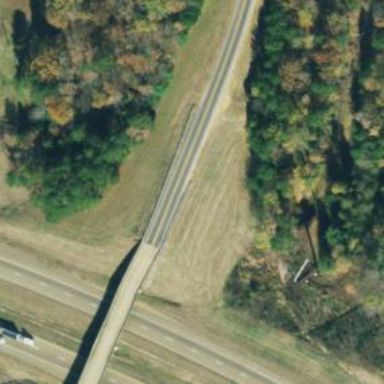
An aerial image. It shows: Unclassified road on bridge.